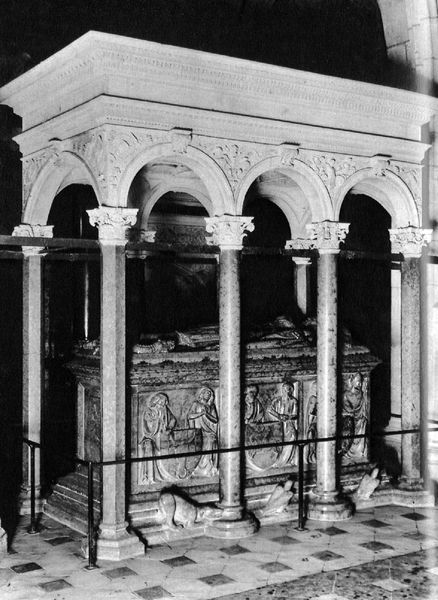
Titel: Krakau, Krönungskathedrale der Hll. Wenzel und Stanislaus
Standort: Krakau (Kraków), Krönungskathedrale (EU - PL)
Schlagwörter: weiß, menschen, marmor, raum, schwarz, säule, säulen, dach, hund, stein, kirche, relief, bogen, rundbogen, bischof, könig, geländer, bildhauerei, foto, fotografie, bögen, schild, denkmal, schwarz-weiß, fliesen, kapitelle, kathedrale, kapitell, verziert, wappen, begräbnis, gruft, sarg, grab, rundbögen, baldachin, fließen, korinthisch, grabstätte, mausoleum, absperrung, wertvoll, grabmal, korintisch, basen, sarkophag, überdacht, corinthische